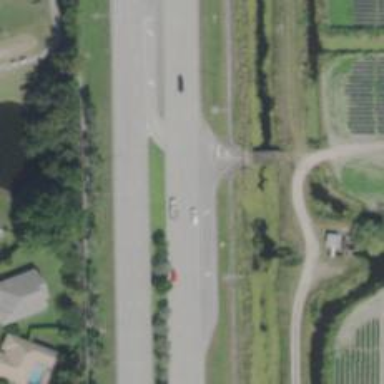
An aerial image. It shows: Primary link highway.